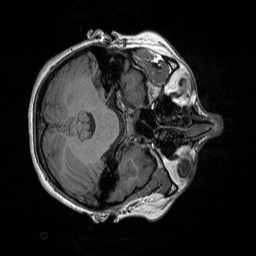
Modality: T1w
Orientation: axial
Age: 20
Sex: female
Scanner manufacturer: siemens
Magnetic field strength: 3 T
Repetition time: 1.9 s
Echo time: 0.00227 s